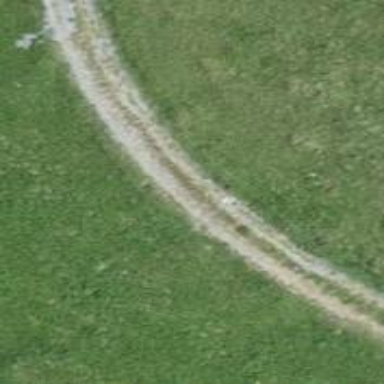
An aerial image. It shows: Track with grade2 tracktype.